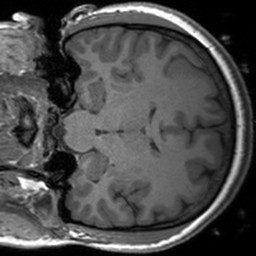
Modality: T1w
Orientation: coronal
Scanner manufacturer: siemens
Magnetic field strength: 3 T
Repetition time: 1.54 s
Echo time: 0.00234 s